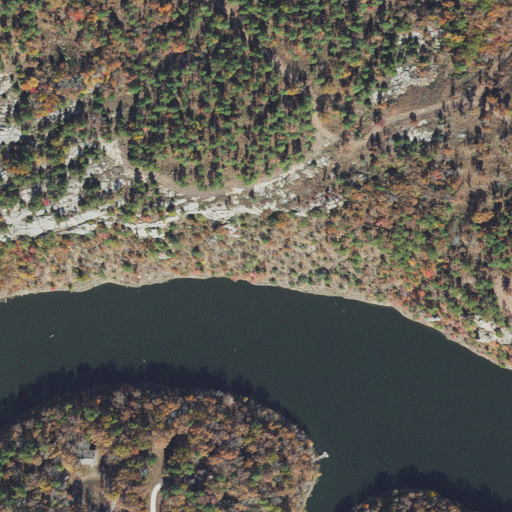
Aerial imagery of cliff(s) in Arkansas named Red Bluff containing open water, deciduous forest, pasture, evergreen forest, mixed forest, shrub, open development, grassland, and low intensity development